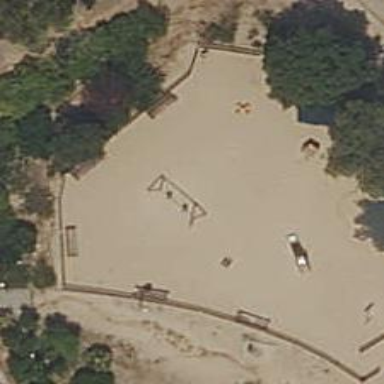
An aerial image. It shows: Playground area for leisure activities on the land.